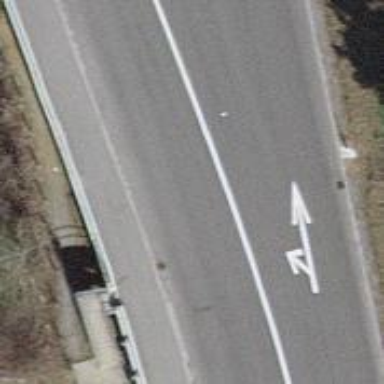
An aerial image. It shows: Set of steps on the road.